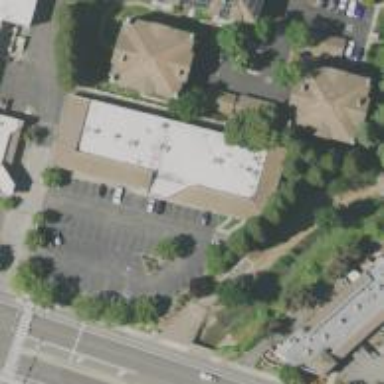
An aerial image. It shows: Veterinary facility.